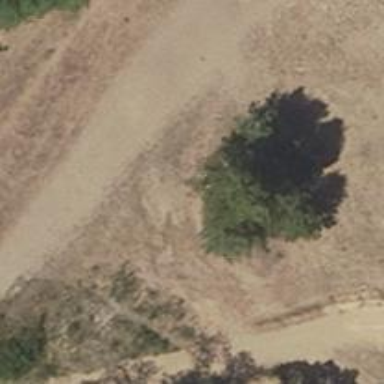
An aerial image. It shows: Deciduous tree with broadleaved leaves.